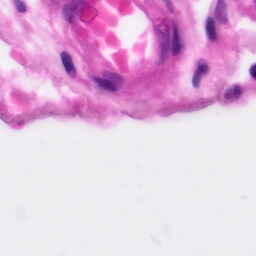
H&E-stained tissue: Pancreatic